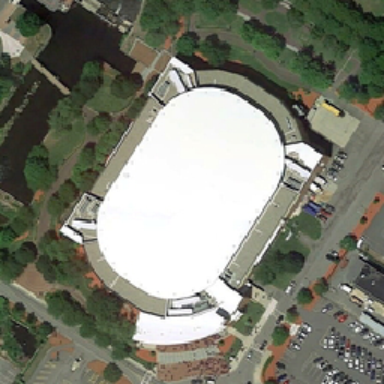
Many green trees surround a large white building which is close to the pond and parking lot .